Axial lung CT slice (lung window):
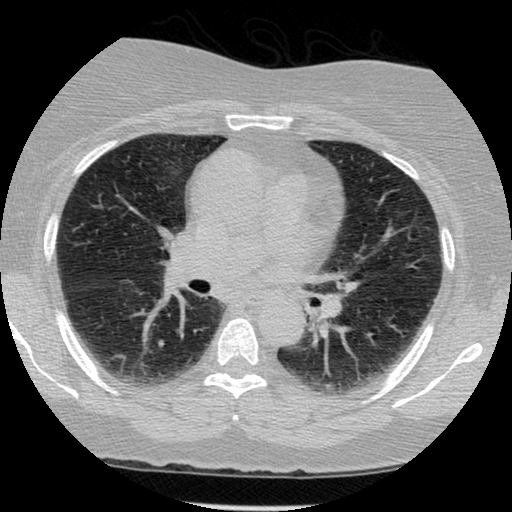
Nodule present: no